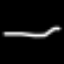
Label: line